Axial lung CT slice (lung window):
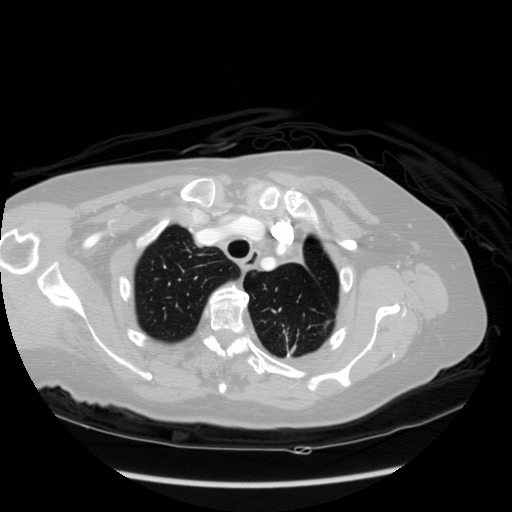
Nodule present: no